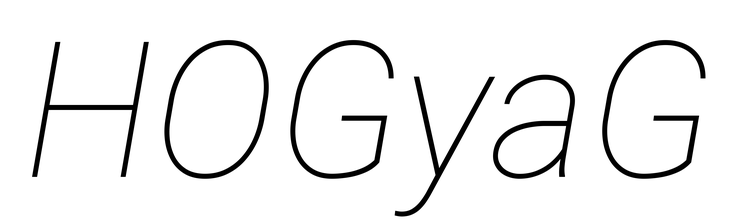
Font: Roboto-Italic_Thin_Italic